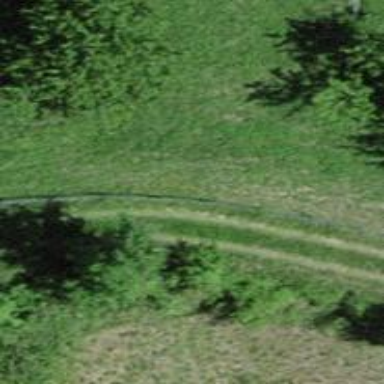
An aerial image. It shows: Path on the ground.